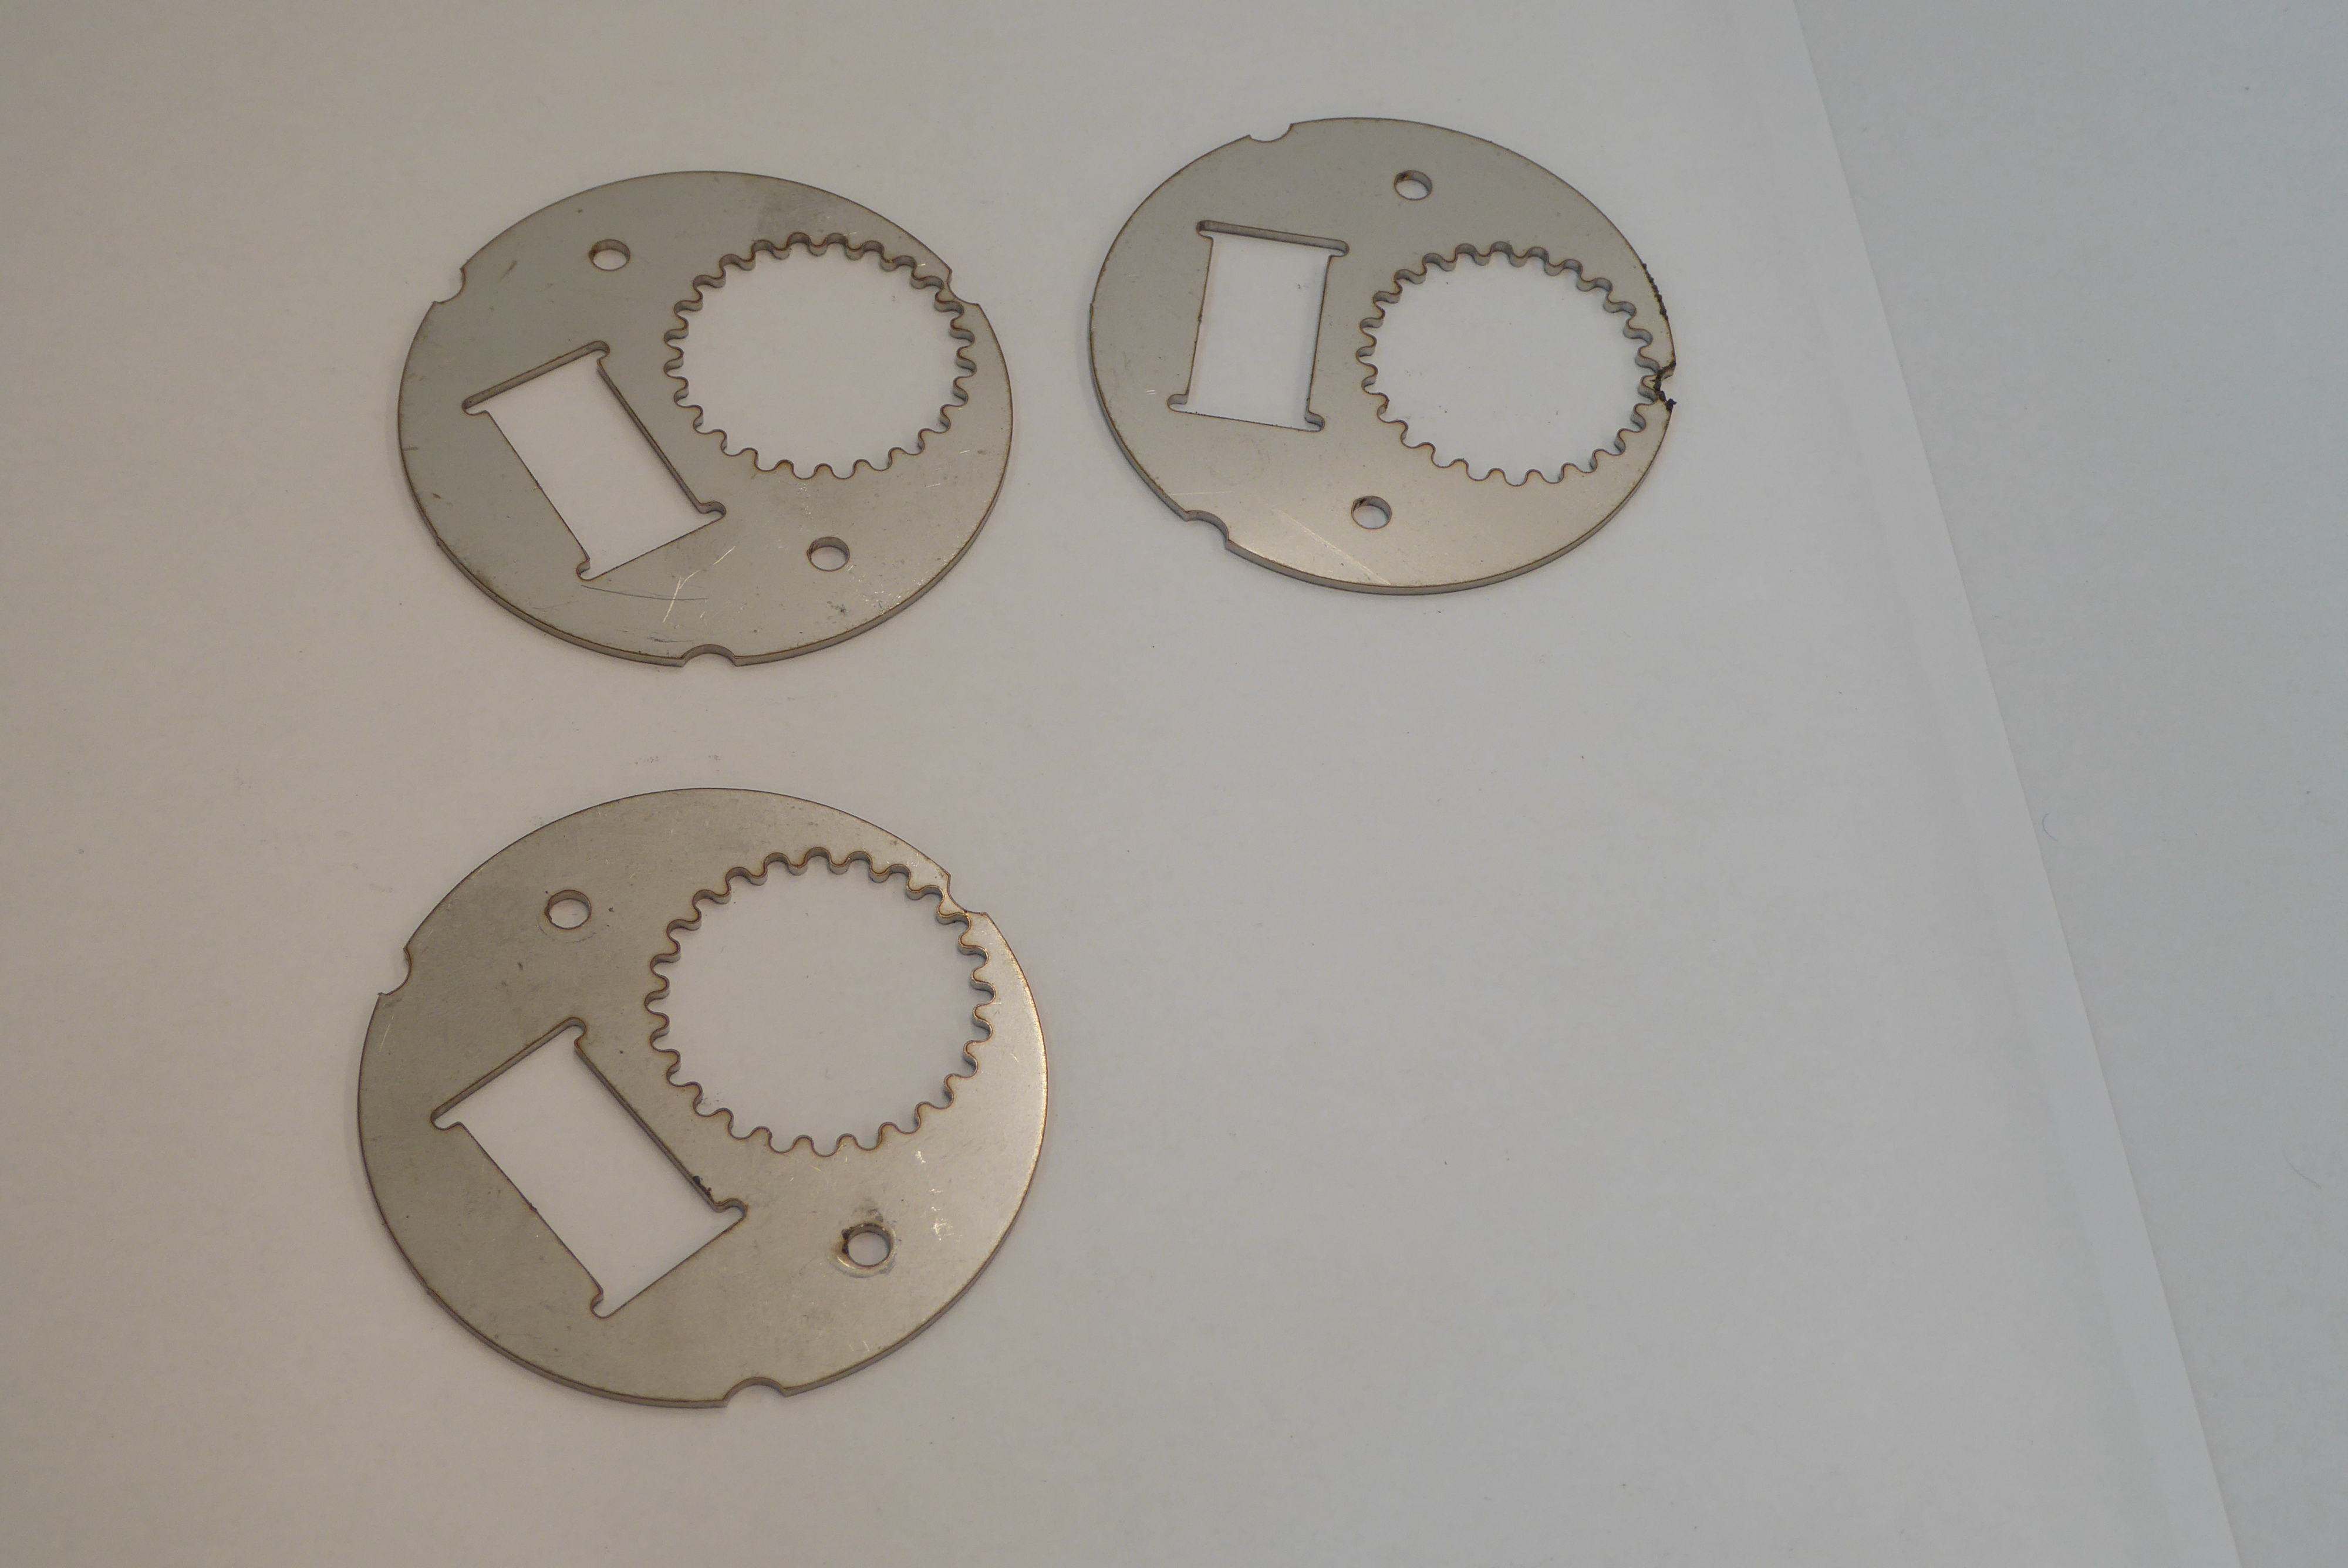
Label: Bottle Opener - Inlay